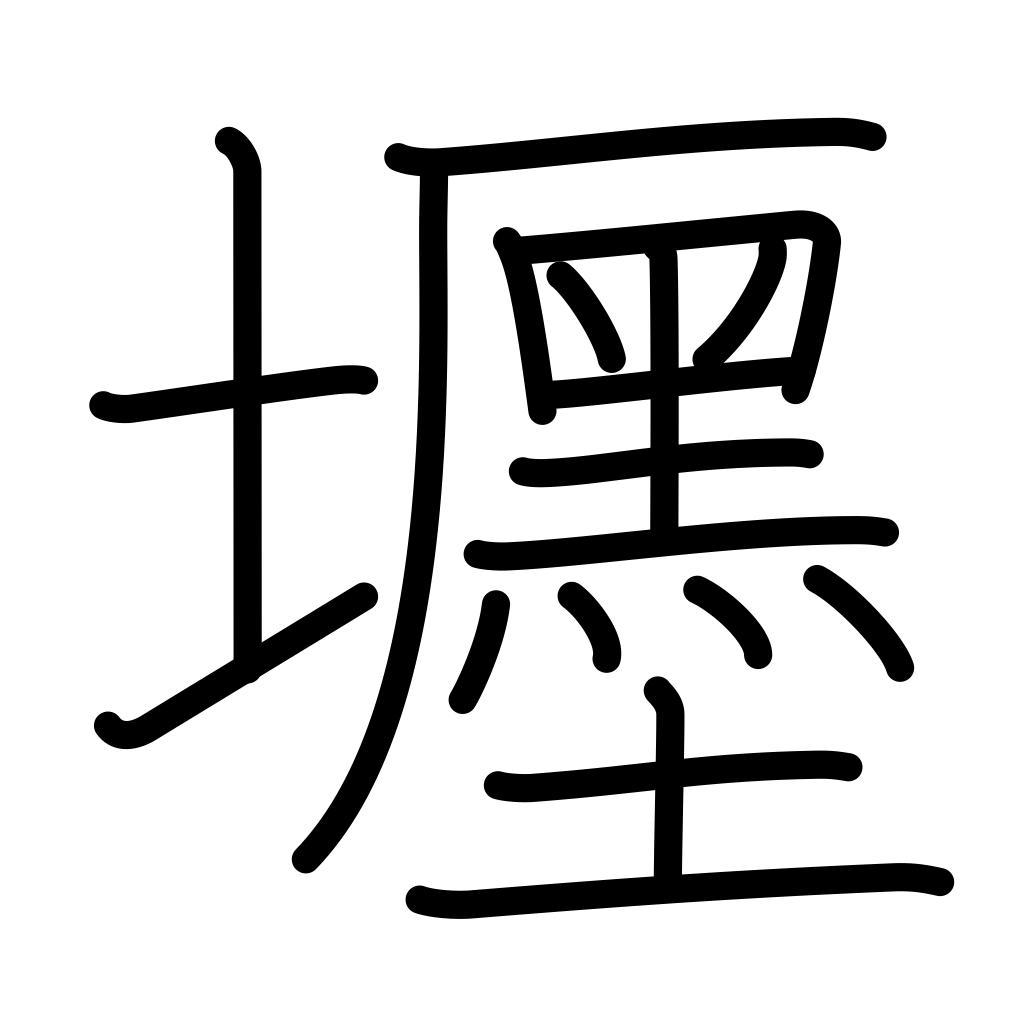
Meaning: fine residence, shop, store